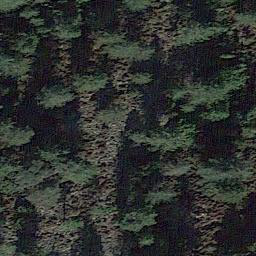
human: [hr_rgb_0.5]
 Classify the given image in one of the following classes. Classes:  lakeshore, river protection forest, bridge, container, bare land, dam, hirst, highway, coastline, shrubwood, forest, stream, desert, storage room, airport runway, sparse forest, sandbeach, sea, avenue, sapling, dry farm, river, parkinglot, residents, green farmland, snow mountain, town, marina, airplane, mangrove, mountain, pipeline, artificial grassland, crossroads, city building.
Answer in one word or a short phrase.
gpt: forest